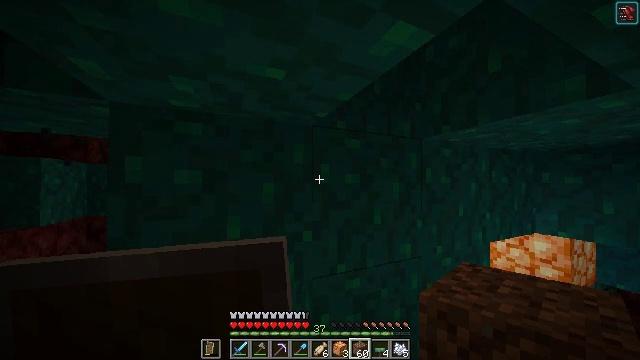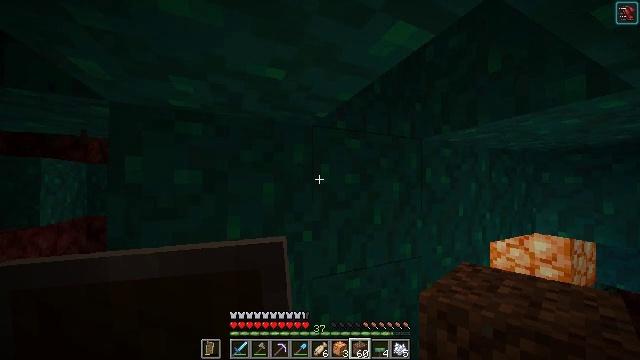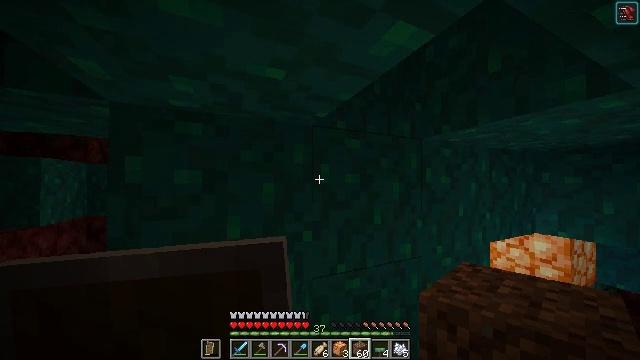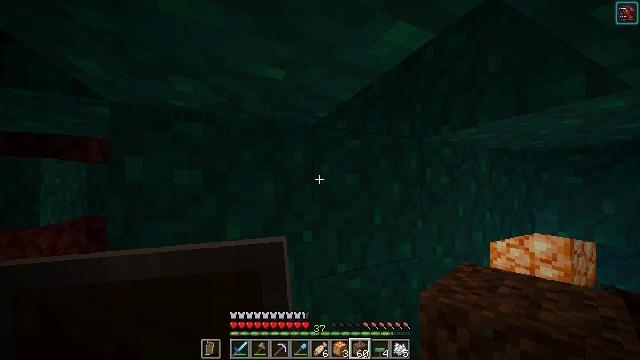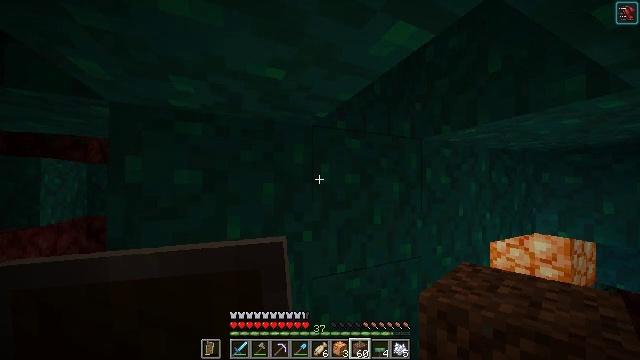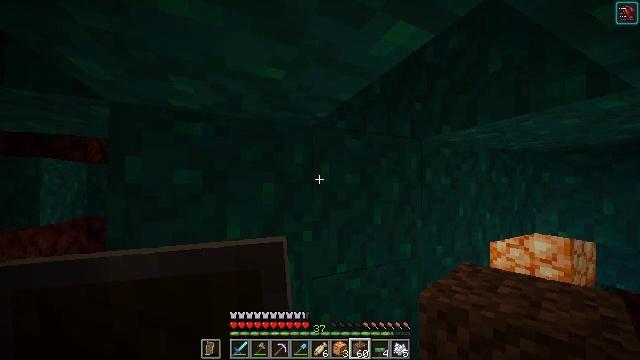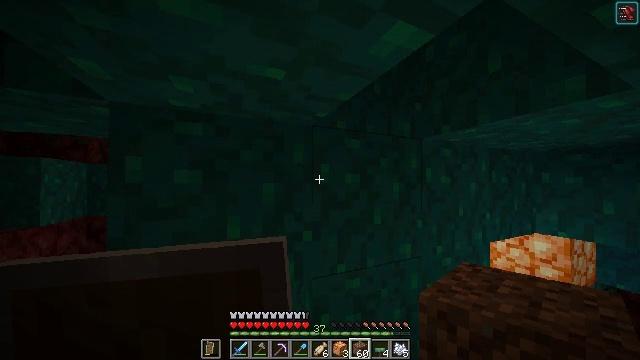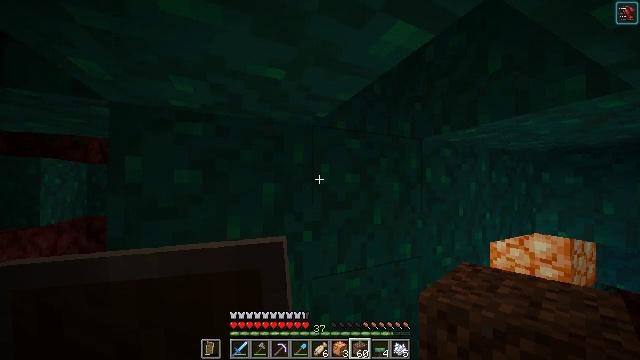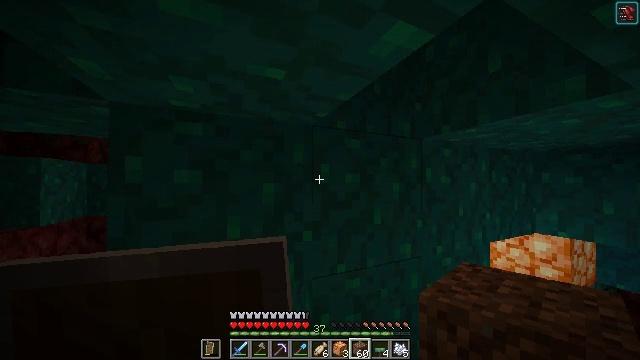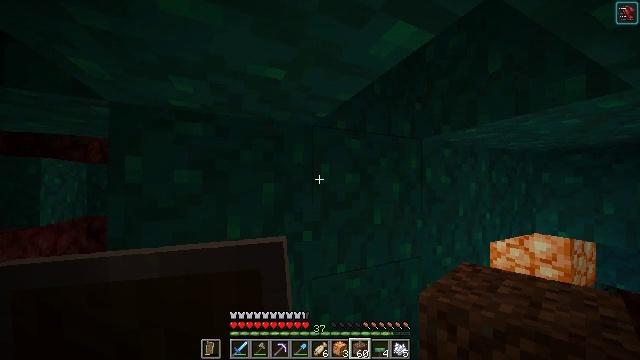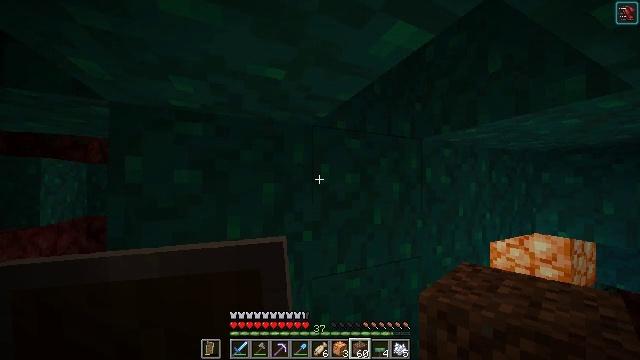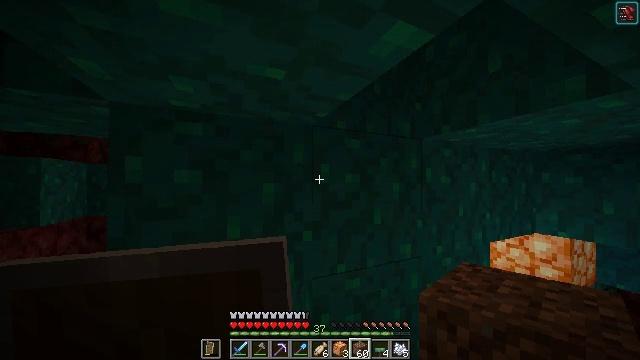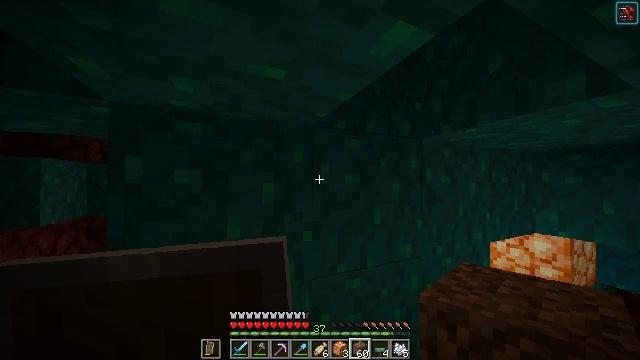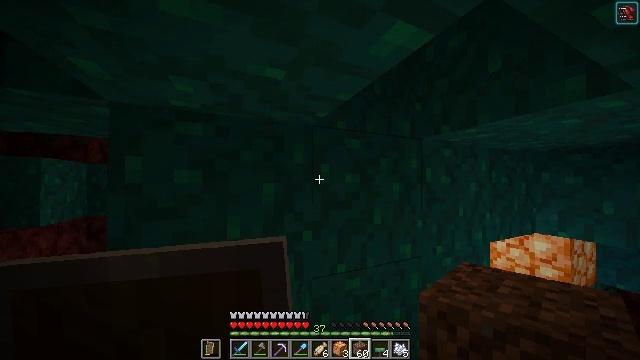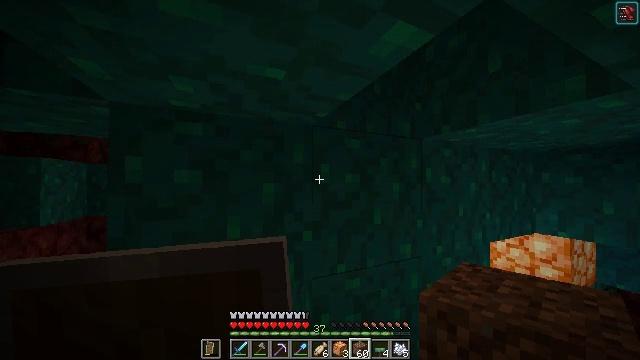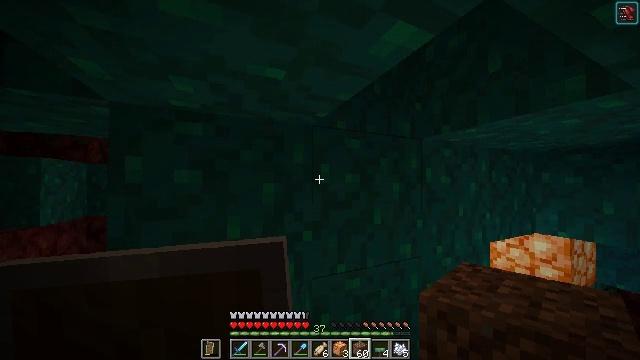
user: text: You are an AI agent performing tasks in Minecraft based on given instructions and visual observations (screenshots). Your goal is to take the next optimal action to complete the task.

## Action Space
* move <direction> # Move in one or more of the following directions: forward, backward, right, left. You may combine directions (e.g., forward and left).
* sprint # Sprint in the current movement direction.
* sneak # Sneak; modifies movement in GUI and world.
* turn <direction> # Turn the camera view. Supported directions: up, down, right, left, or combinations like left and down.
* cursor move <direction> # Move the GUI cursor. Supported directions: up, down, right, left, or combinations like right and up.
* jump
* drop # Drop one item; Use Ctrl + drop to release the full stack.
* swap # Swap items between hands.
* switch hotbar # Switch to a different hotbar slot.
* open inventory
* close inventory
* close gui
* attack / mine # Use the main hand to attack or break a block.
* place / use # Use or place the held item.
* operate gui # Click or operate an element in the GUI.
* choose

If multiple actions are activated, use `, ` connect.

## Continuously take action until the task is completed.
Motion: motion action
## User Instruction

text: Break the warped wart block.
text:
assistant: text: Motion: no_op
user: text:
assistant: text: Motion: no_op
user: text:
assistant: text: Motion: no_op
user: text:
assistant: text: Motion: no_op
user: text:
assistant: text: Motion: no_op
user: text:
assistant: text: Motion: no_op
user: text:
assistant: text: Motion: no_op
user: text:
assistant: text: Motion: no_op
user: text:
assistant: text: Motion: no_op
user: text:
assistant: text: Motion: no_op
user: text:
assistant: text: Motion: no_op
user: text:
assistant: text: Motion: no_op
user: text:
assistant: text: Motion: no_op
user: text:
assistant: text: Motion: no_op
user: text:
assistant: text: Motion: no_op
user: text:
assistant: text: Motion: no_op
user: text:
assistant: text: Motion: no_op
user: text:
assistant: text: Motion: no_op
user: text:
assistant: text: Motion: no_op
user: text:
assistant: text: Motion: no_op
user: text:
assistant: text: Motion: no_op
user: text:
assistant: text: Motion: no_op
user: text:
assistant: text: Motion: no_op
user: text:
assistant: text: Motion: no_op
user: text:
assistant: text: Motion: no_op
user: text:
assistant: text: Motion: no_op
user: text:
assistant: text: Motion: no_op
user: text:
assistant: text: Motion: no_op
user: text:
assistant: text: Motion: no_op
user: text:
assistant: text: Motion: no_op